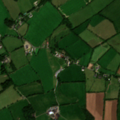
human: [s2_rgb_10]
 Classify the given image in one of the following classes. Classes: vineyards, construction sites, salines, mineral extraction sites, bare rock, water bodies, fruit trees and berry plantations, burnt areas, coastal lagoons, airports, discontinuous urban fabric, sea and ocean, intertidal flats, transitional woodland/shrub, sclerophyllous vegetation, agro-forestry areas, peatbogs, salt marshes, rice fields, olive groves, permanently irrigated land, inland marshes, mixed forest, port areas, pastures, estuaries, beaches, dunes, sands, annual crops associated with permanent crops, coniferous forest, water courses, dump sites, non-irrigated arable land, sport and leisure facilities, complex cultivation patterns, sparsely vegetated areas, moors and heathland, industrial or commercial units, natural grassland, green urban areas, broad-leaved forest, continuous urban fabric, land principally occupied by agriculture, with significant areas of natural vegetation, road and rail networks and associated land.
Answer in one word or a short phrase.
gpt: pastures